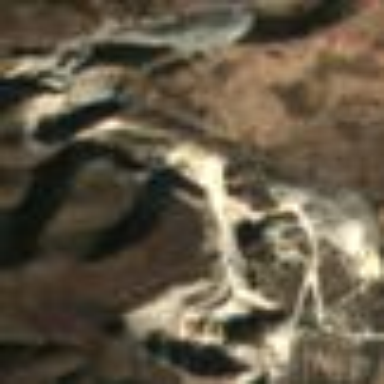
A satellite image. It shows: Quarry area.